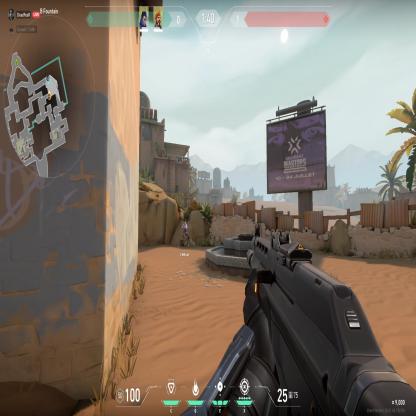
Label: teammate